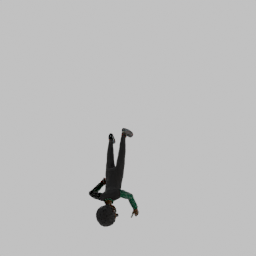
Label: people